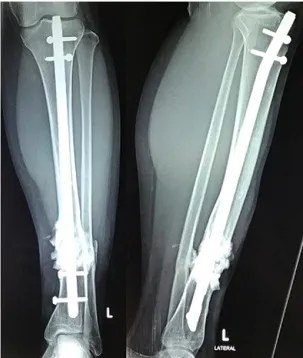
Four months after surgery.
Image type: radiology (x_ray)